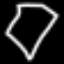
Label: diamond